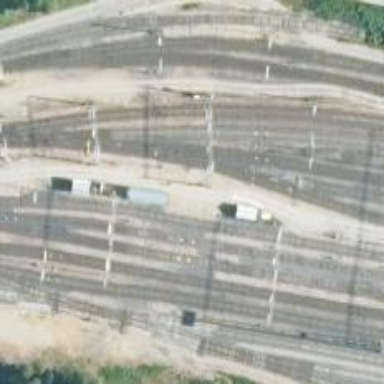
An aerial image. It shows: Rail siding with electrified contact lines.